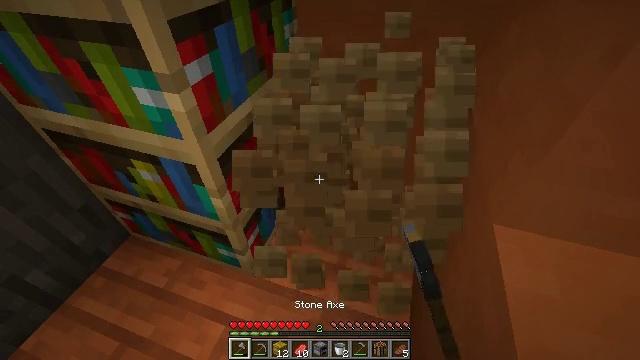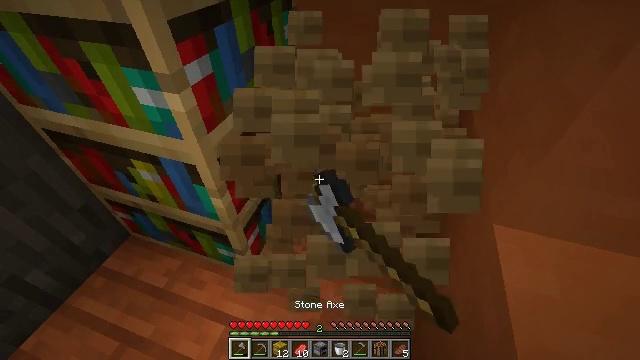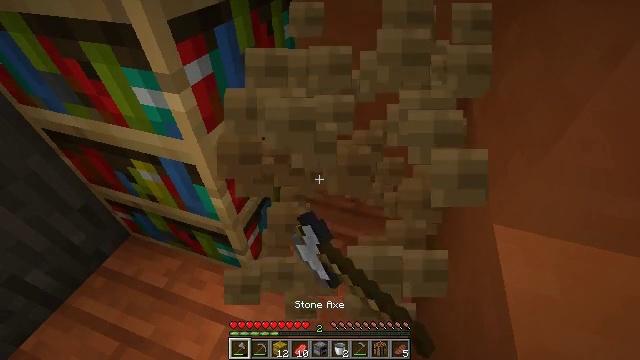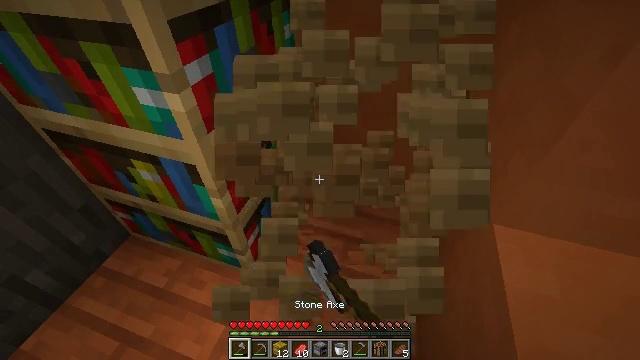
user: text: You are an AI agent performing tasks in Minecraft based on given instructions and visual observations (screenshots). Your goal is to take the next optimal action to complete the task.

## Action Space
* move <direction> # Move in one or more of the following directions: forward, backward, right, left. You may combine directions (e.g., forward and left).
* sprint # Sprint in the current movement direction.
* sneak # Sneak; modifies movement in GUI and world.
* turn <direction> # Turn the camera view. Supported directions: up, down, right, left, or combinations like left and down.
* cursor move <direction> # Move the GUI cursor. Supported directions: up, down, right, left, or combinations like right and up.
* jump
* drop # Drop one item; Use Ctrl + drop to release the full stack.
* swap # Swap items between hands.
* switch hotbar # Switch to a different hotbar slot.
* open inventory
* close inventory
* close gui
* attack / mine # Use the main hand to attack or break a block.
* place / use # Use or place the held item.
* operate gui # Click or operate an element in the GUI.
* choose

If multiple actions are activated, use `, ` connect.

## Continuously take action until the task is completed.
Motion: motion action
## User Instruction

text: Collect the lectern by destroying it.
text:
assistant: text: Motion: attack / mine
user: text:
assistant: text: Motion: attack / mine
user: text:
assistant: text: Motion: attack / mine
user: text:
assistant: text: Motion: attack / mine